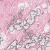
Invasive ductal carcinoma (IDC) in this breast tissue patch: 0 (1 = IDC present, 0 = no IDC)